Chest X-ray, AP view. Patient: 44 years old, sex M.
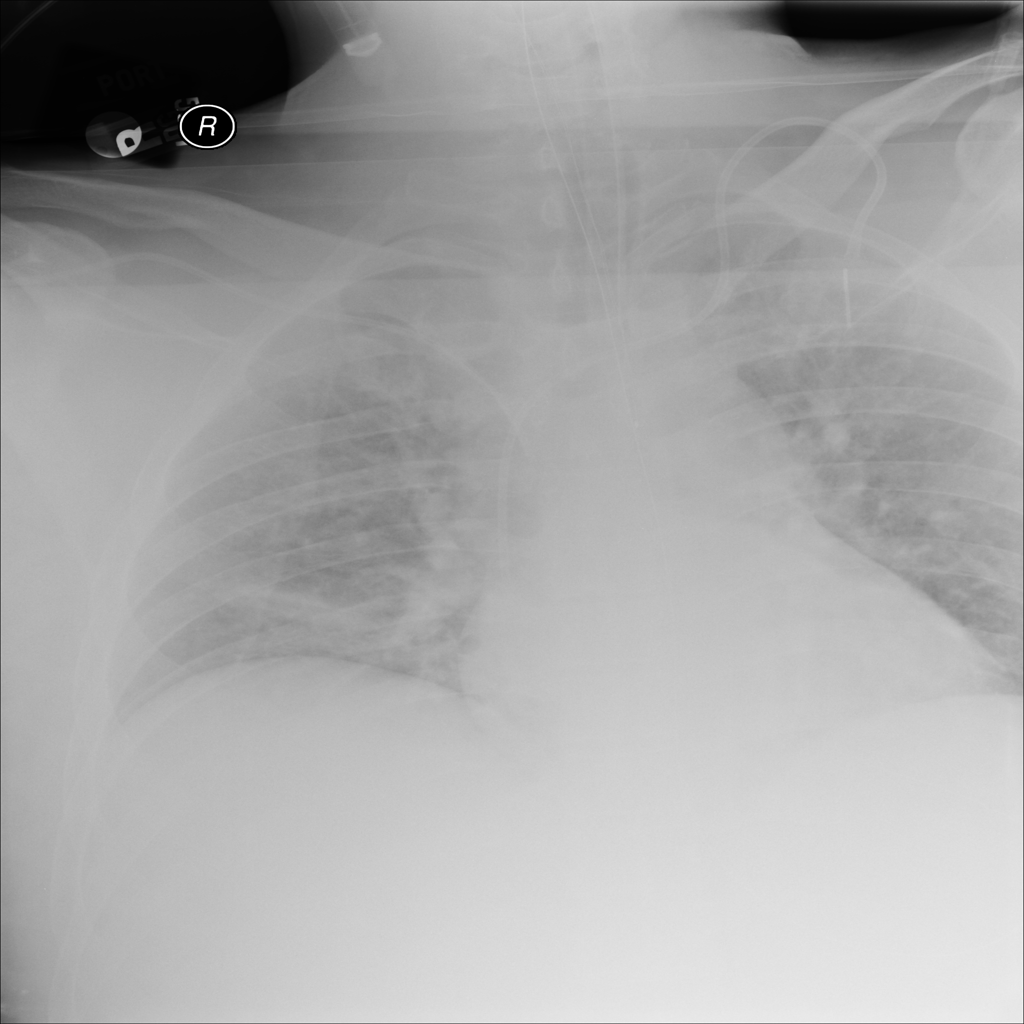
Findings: No Finding